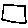
Label: square